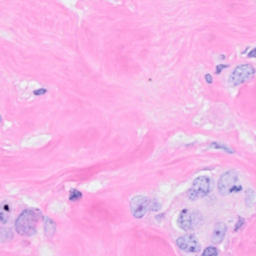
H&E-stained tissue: Breast